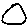
Label: circle